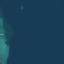
Land use / land cover class: SeaLake